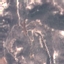
Land use / land cover: HerbaceousVegetation